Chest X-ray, AP view. Patient: 71 years old, sex F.
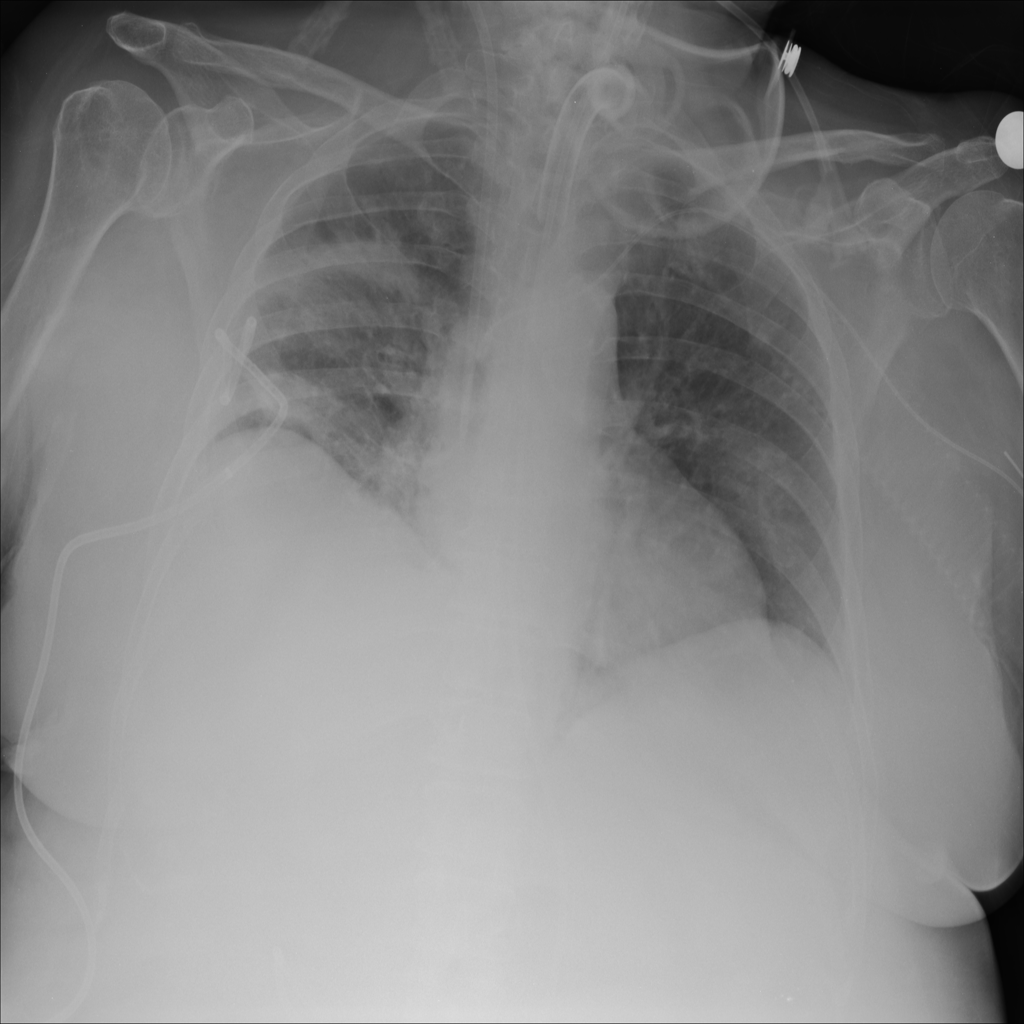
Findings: Nodule